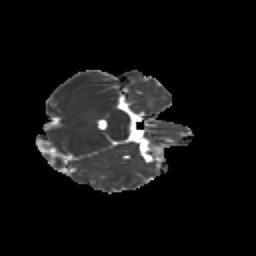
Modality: MD
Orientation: axial
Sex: male
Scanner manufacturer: siemens
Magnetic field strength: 3 T
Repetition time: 5 s
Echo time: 0.071 s